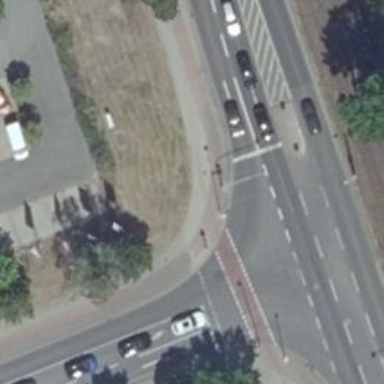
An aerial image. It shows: Traffic signal crossing.